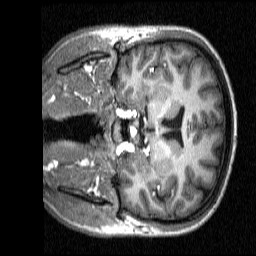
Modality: T1w
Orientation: coronal